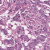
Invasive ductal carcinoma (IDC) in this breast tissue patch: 1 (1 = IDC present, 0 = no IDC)